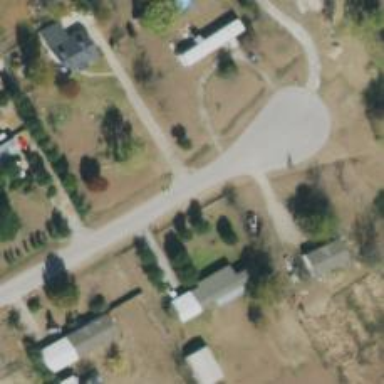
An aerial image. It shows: Driveway.